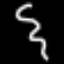
Label: squiggle